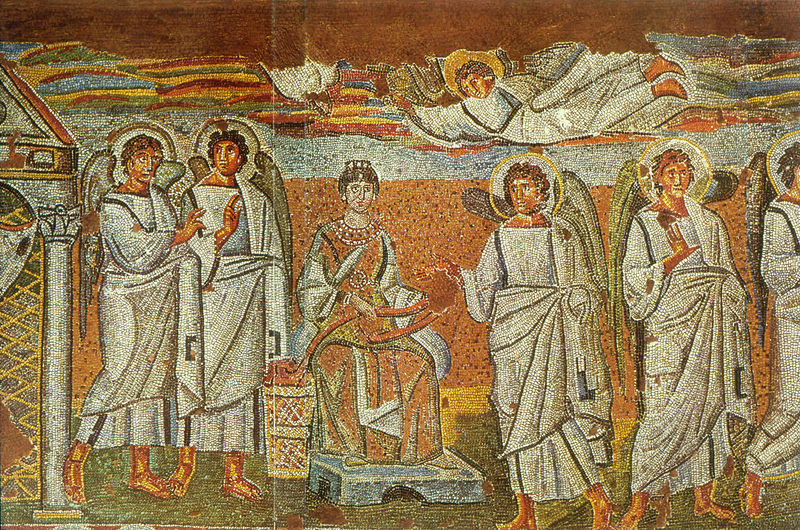
Titel: Mosaik in Apsis und Triumphbogen von Santa Maria Maggiore
Künstler: Jacopo Torriti
Standort: Rom, S. Maria Maggiore (EU - I - Latium)
Schlagwörter: flügel, gruppe, hand, himmel, weiß, wolken, gelb, grün, menschen, ocker, sitzen, braun, frau, grau, orange, schmuck, schwarz, stuhl, säule, dach, gebäude, rot, wand, architektur, falten, sockel, steine, taube, hände, vorhang, gewand, gold, gewänder, diadem, krone, fliegen, engel, füsse, kaiser, thron, korb, podest, tron, mosaik, kapitell, heiligenschein, nimbus, angels, heaven, segen, tempel, königin, heilige, maria, tunika, erdtöne, kaiserin, geist, jesus, tuniken, ceramic, apostel, heiliger geist, byzanz, wiß, byzantinisch, ravenna, voirhang, g, h, f, gh, fg, parusie, fgh, mposaik, gold engel